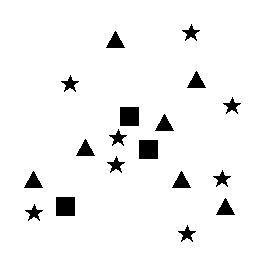
Squares: 3
Triangles: 7
Stars: 8
Total shapes: 18